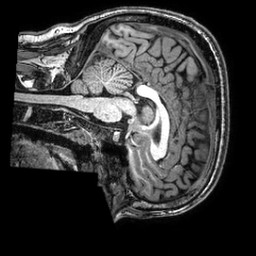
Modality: T1w
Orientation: sagittal
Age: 33
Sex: male
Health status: healthy